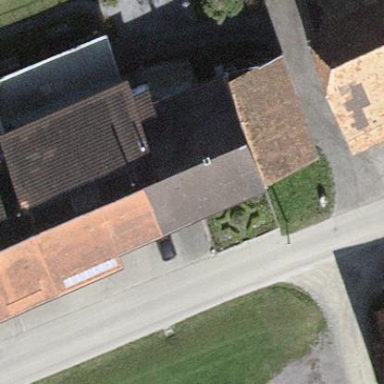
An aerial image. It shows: Simple house.